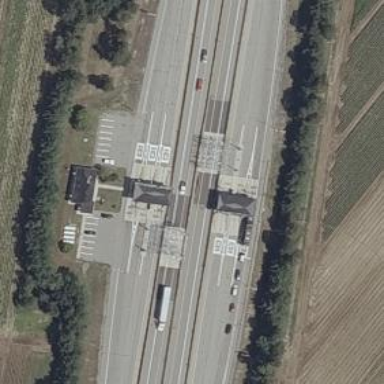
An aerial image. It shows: Toll gantry on the road.